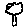
Label: tree